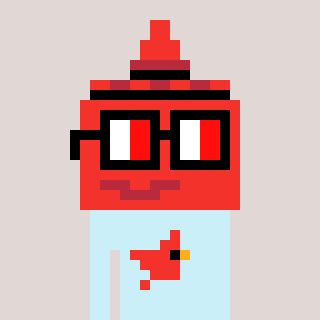
a pixel art character with square glasses with black frames and red eyes, a ketchup-shaped head and a cold-colored body on a warm background